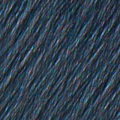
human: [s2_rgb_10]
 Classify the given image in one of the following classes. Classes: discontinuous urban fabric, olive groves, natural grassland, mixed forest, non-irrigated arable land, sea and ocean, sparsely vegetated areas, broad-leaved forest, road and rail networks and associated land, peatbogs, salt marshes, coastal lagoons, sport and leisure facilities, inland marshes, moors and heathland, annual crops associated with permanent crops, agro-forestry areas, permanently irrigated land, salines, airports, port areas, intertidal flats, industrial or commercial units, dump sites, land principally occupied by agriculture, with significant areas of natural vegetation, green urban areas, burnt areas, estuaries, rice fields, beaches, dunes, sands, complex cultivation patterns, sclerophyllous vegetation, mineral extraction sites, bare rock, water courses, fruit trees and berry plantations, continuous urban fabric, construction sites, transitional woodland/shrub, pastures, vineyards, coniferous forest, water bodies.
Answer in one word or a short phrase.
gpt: continuous urban fabric